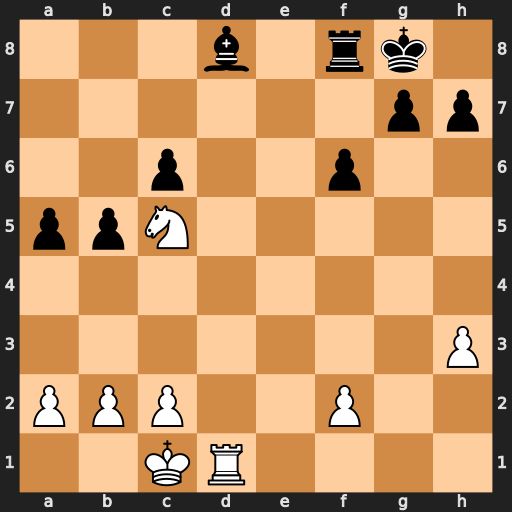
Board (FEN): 3b1rk1/6pp/2p2p2/ppN5/8/7P/PPP2P2/2KR4
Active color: w
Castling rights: -
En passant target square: -
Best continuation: Ne6 Be7 Nxf8